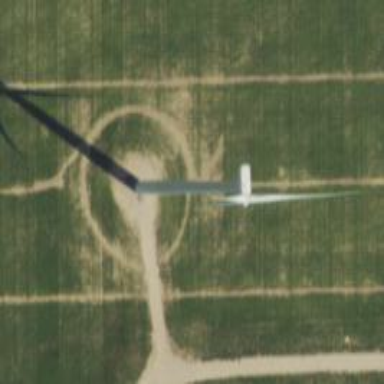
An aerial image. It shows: Wind generator powered by horizontal-axis wind turbine.